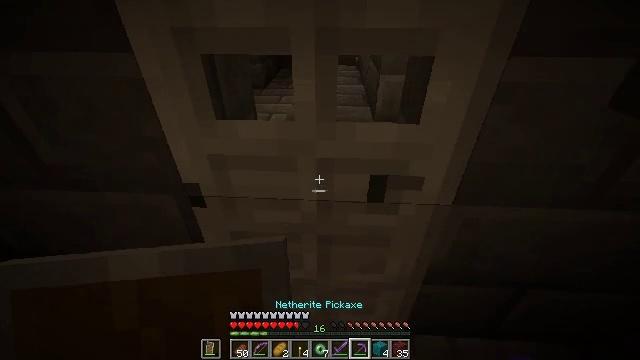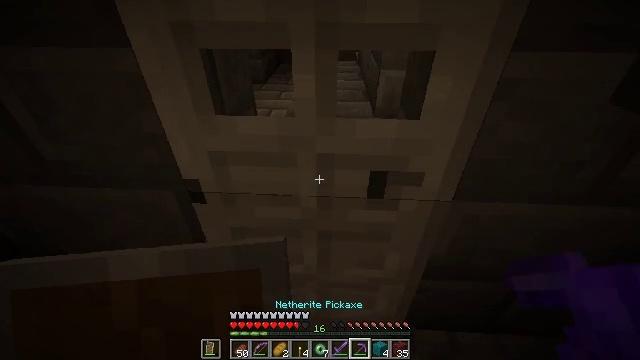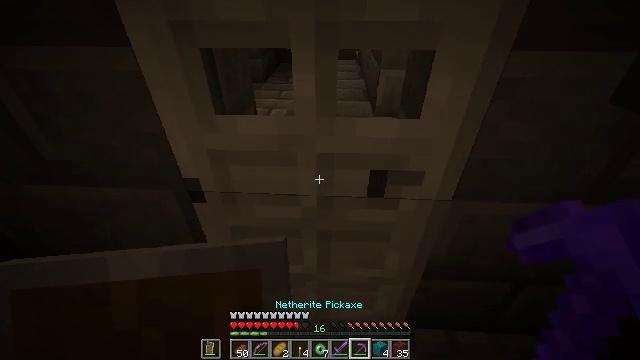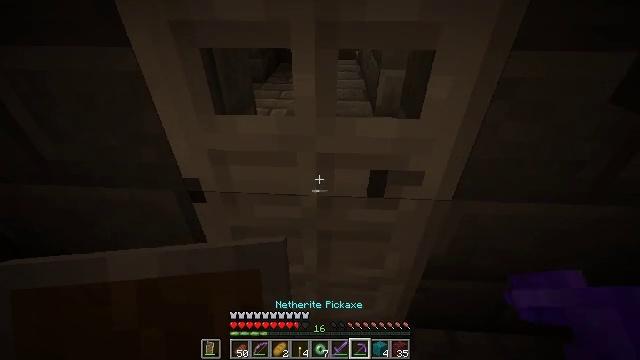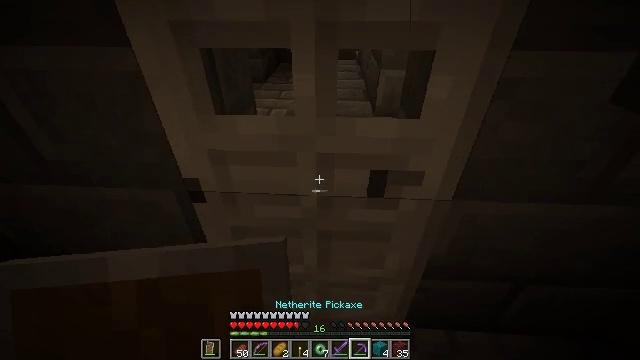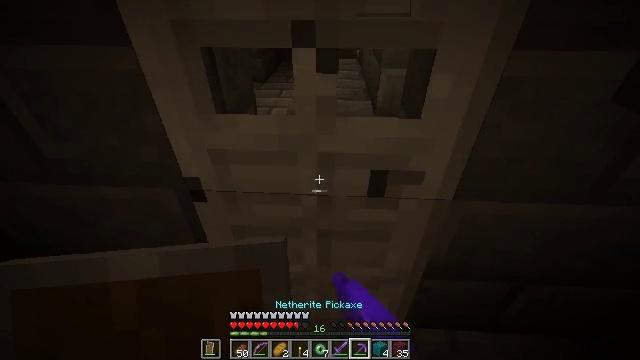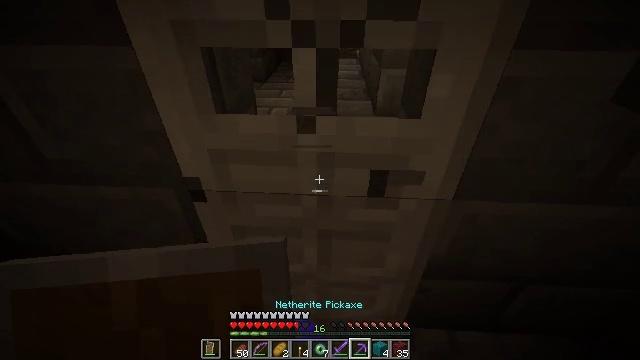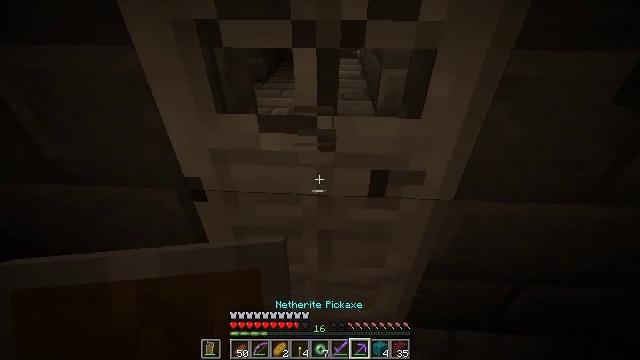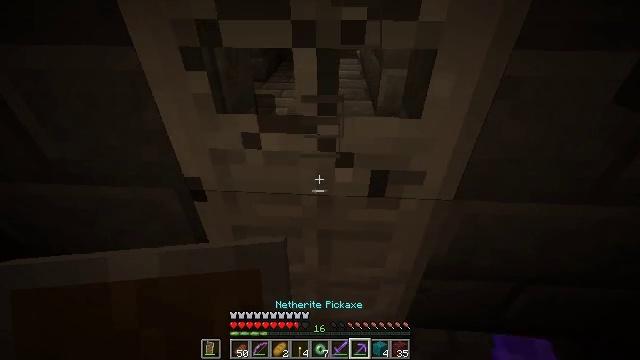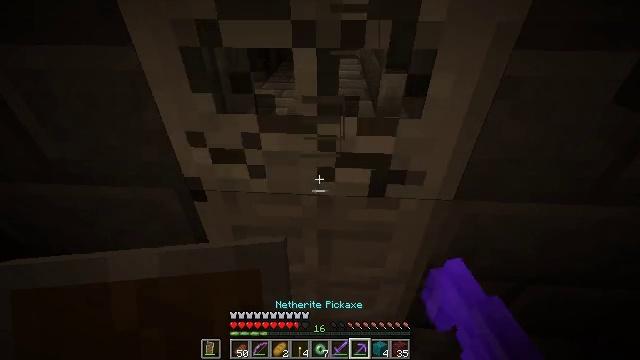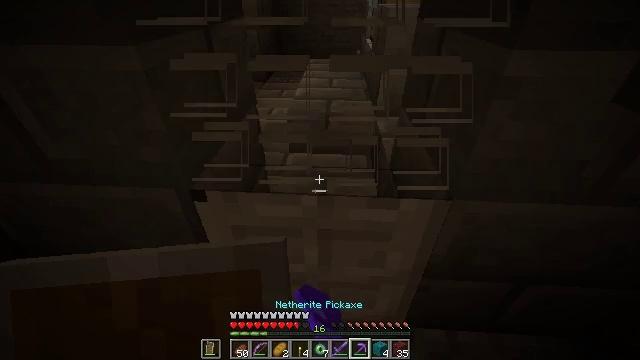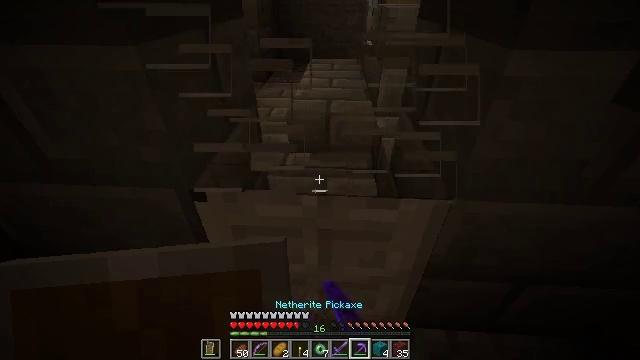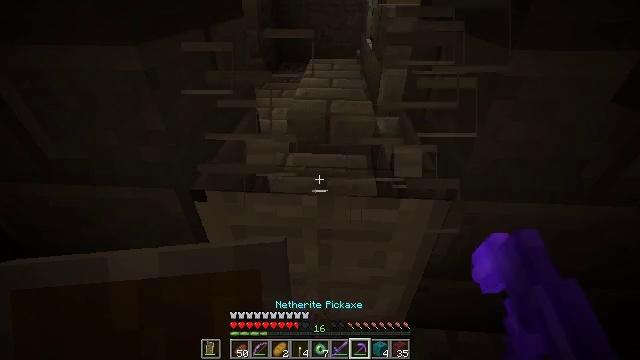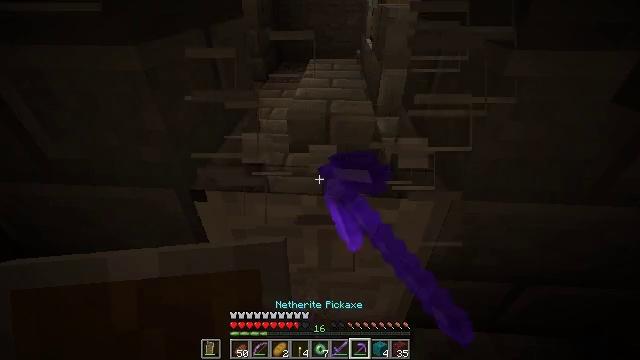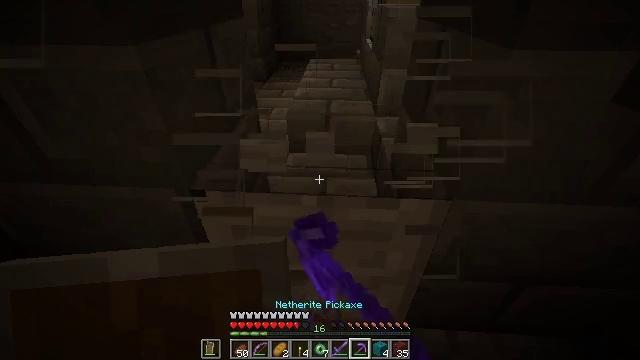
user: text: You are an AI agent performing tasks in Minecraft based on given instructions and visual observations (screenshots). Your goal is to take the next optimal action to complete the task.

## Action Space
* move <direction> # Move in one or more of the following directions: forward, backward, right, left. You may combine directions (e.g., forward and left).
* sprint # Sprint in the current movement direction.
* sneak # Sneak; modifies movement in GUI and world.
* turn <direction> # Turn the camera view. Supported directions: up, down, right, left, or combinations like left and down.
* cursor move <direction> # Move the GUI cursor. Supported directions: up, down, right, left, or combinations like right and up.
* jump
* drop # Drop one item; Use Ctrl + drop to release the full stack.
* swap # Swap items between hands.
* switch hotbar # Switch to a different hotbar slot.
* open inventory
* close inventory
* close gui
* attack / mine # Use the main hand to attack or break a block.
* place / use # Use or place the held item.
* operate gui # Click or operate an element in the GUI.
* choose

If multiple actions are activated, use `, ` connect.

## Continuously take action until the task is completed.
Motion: motion action
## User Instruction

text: Break the iron door.
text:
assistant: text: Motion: no_op
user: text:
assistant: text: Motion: no_op
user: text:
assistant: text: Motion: no_op
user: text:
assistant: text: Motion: attack / mine
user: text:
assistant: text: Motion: attack / mine
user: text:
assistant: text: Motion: attack / mine
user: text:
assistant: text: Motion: attack / mine
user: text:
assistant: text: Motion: attack / mine
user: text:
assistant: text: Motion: attack / mine
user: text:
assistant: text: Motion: attack / mine
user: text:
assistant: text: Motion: attack / mine
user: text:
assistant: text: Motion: attack / mine
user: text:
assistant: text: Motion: attack / mine
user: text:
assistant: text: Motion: attack / mine
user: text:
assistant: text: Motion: attack / mine